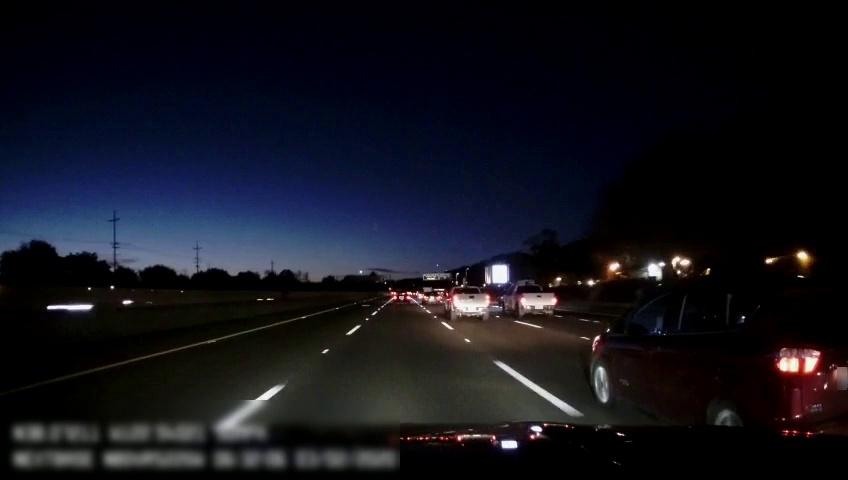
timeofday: Night
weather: Other
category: Drivable Space
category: Vehicles | Truck
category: Vehicles | Car
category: Vehicles | Car
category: Vehicles | Truck
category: Vehicles | Car
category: Lanes | Alternate Lane
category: Lanes | Alternate Lane
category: Lanes | Alternate Lane
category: Lanes | Alternate Lane
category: Lanes | Alternate Lane
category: Traffic | Signs
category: Traffic | Signs